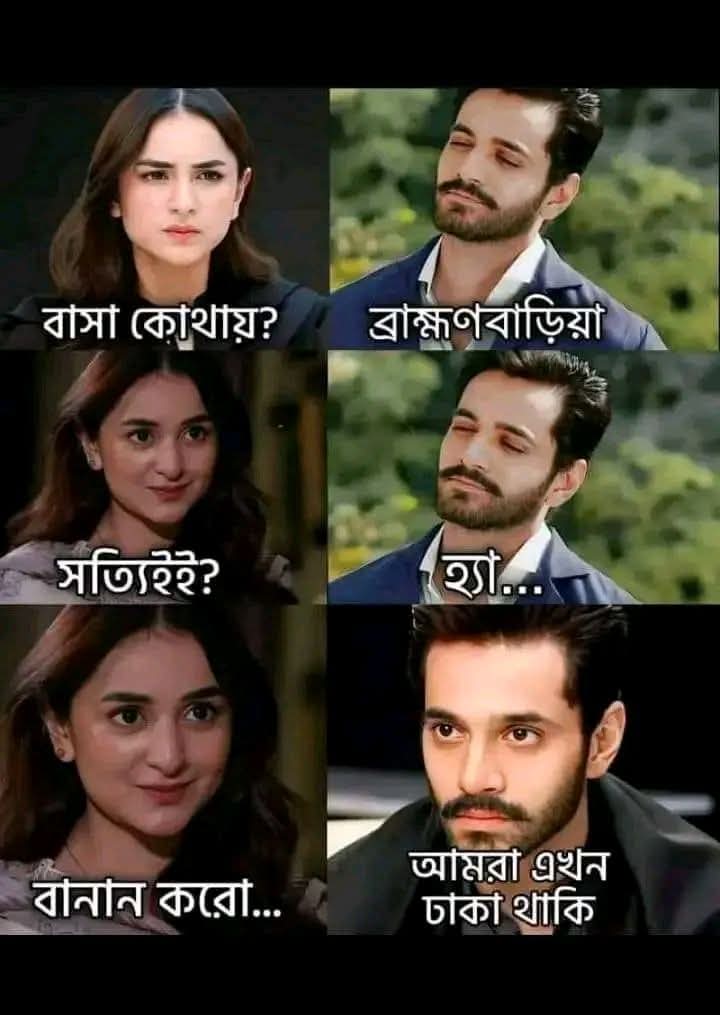
Text: বাসা কোথায়?
ব্রাহ্মণবাড়িয়া
সত্যিইই?
হ্যা...
বানান করো...
আমরা এখন ঢাকা থাকি
Label: Non Hate